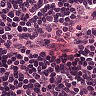
Metastatic tissue present: no